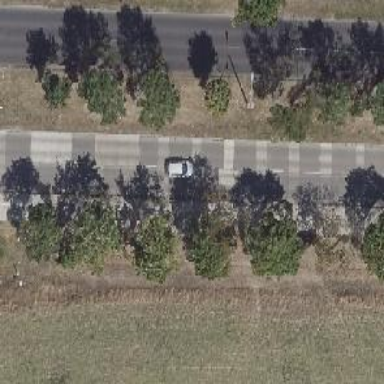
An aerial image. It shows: Avenue of deciduous broadleaved trees.